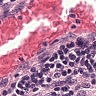
Metastatic tissue present: no